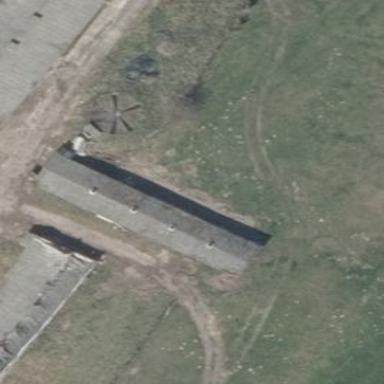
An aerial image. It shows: Stable.